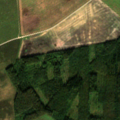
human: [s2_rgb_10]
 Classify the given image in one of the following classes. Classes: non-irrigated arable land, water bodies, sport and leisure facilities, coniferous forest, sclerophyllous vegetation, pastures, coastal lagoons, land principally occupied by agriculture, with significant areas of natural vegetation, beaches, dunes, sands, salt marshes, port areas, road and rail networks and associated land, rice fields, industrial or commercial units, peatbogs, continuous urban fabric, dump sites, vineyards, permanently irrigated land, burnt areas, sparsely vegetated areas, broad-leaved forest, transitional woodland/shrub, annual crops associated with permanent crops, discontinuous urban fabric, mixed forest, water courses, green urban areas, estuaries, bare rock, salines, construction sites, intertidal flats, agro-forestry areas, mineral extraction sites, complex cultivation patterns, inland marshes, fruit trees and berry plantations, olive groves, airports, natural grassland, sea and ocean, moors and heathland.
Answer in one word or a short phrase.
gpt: non-irrigated arable land, mixed forest, transitional woodland/shrub